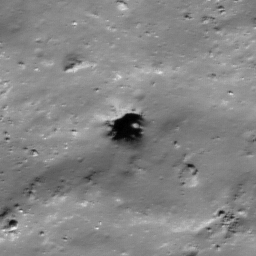
Pit: Tycho 14
Host crater: Tycho
Host type: impact_melt
Lunar coordinates: latitude -43.147, longitude 349.072